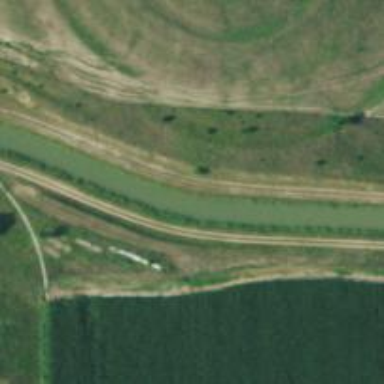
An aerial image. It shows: Canal.